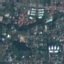
Land use / land cover class: Residential